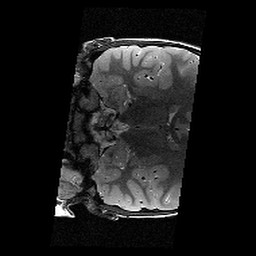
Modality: T2w
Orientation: coronal
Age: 9
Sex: male
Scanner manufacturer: siemens
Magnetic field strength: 3 T
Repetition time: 9.23 s
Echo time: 0.067 s